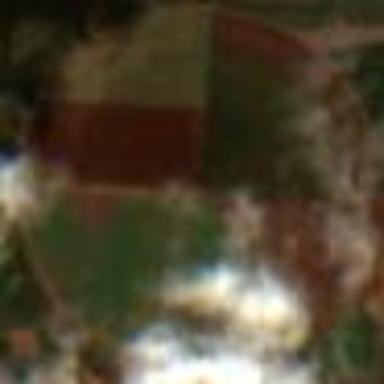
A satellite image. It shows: View of farmland.